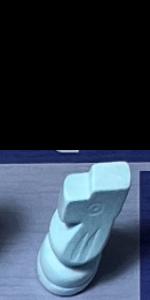
Label: Knight_White